Question: The code I use to create textures looks like this:
'''
GImage ballTexture = createTexture("ballTexture.png", (int) BALL_SIZE,
(int) BALL_SIZE);
'''
method:
'''
private GImage createTexture(String importedImage, int width, int height) {
Image importResult = getImage(getCodeBase(), importedImage);
GImage textureResult = new GImage(importResult);
textureResult.setSize(width, height);
return textureResult;
'''
My project file structure is this (Java is general folder for all projects):

I put 5 texture files inside 'bin' folder after I found that they were not imported otherwise (from different locations). I had a copy of 3 inside 'PongGame', and another copy inside 'src' but those I did not update, and after i chose to rename my project with File -> Rename... and my 'bin' folder was lost, 2 files were lost and 3 were replaced with outdated versions (i dont know which copy was used to replace those)
So my question would be: how should i properly store textures and then import them into my game?
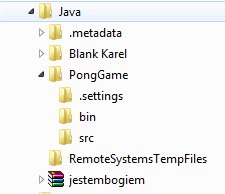
Answer: I believe if you add it to your src folder it will be copied to the bin folder for you. Generally I make a res folder inside src to keep things more organized. Might not be best but it works.